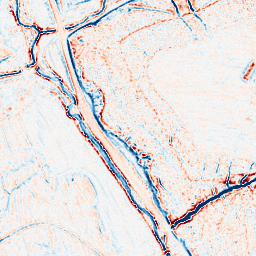
Category: multiscale
Decomposition family: dog_multiscale
Decomposition parameters: sigma_ratio: 1.4
n_scales: 3
base_sigma: 0.5
Upsampling method: bilinear
Upsampling parameters: scale: 2
Upsampling scale: 2